Question: We can use 'set.seed()' to set a random seed in R, and this has a global effect. Here is a minimal example to illustrate my goal:
'''
set.seed(0)
runif(1)
# [1] <PHONE>
set.seed(0)
f <- function() {
# I do not want this random number to be affected by the global seed
runif(1)
}
f()
# [1] <PHONE>
'''
Basically I want to be able to avoid the effect of the global random seed (i.e., '.Random.seed') in a local environment, such as an R function, so that I can achieve some sort of randomness over which the user has no control. For example, even if the user has 'set.seed()', he will still get different output every time he calls this function.
Now there are two implementations. The first one relies on 'set.seed(NULL)' to let R re-initialize the random seed every time I want to get some random numbers:
'''
createUniqueId <- function(bytes) {
withPrivateSeed(
paste(as.hexmode(sample(256, bytes, replace = TRUE) - 1), collapse = "")
)
}
withPrivateSeed <- function(expr, seed = NULL) {
oldSeed <- if (exists('.Random.seed', envir = .GlobalEnv, inherits = FALSE)) {
get('.Random.seed', envir = .GlobalEnv, inherits = FALSE)
}
if (!is.null(oldSeed)) {
on.exit(assign('.Random.seed', oldSeed, envir = .GlobalEnv), add = TRUE)
}
set.seed(seed)
expr
}
'''
You can see I get different id strings even if I set the seed to 0, and the global random number stream is still reproducible:
'''
> set.seed(0)
> runif(3)
[1] <PHONE> <PHONE> <PHONE>
> createUniqueId(4)
[1] "83a18600"
> runif(3)
[1] <PHONE> <PHONE> <PHONE>
> set.seed(0)
> runif(3) # same
[1] <PHONE> <PHONE> <PHONE>
> createUniqueId(4) # different
[1] "77cb3d91"
> runif(3)
[1] <PHONE> <PHONE> <PHONE>
> set.seed(0)
> runif(3)
[1] <PHONE> <PHONE> <PHONE>
> createUniqueId(4)
[1] "c41d61d8"
> runif(3)
[1] <PHONE> <PHONE> <PHONE>
'''
The second implementation can be found <URL> on Github. It is more complicated, and the basic idea is:
- 'set.seed(NULL)''.onLoad()'- '.globals$ownSeed'-
1. assign the local seed to the global random seed
2. generate random numbers
3. assign the new global seed (it has changed due to step 2) to the local seed
4. restore the global seed to its original value
Now my question is if the two approaches are equivalent in theory. The randomness of first approach relies on the current time and process ID when 'createUniqueId()' is called, and the second approach seems to rely on the time and process ID when the package is loaded. For the first approach, is it possible that two calls of 'createUniqueId()' happen exactly at the same time in the same R process so that they return the same id string?
## Update
In the answer below, Robert Krzyzanowski provided some empirical evidence that 'set.seed(NULL)' can lead to serious ID collisions. I did a <URL> for it:
'''
createGlobalUniqueId <- function(bytes) {
paste(as.hexmode(sample(256, bytes, replace = TRUE) - 1), collapse = "")
}
n <- 10000
length(unique(replicate(n, createGlobalUniqueId(5))))
length(unique(x <- replicate(n, createUniqueId(5))))
# denote duplicated values by 1, and unique ones by 0
png('rng-time.png', width = 4000, height = 400)
par(mar = c(4, 4, .1, .1), xaxs = 'i')
plot(1:n, duplicated(x), type = 'l')
dev.off()
'''

When the line reaches the top of the plot, that means there is a duplicate value generated. However, note these duplicates do not come successively, i.e. 'any(x<URL>.
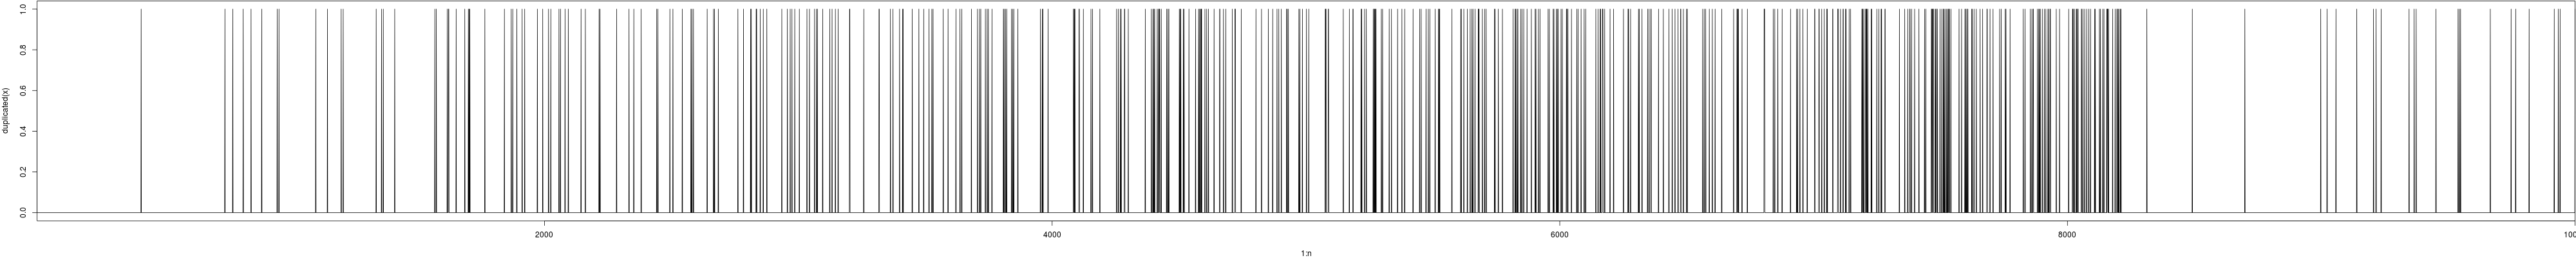
Answer: I thought it would be nice to have just an independent RNG inside your function, that is not affected by the global seed, but would have its own seed. Turns out, 'randtoolbox' offers this functionality:
'''
library(randtoolbox)
replicate(3, {
set.seed(1)
c(runif(1), WELL(3), runif(1))
})
# [,1] [,2] [,3]
#[1,] 0.265508663 <PHONE> <PHONE>
#[2,] 0.481195594 <PHONE> <PHONE>
#[3,] 0.003865934 <PHONE> <PHONE>
#[4,] 0.484556709 <PHONE> <PHONE>
#[5,] 0.372123900 <PHONE> <PHONE>
'''
Top and bottom rows are affected by the seed, whereas middle ones are "truly random".
Based on that, here's the implementation of your function:
'''
sample_WELL <- function(n, size=n) {
findInterval(WELL(size), 0:n/n)
}
createUniqueId_WELL <- function(bytes) {
paste(as.hexmode(sample_WELL(256, bytes) - 1), collapse = "")
}
length(unique(replicate(10000, createUniqueId_WELL(5))))
#[1] 10000
# independency on the seed:
set.seed(1)
x <- replicate(100, createGlobalUniqueId(5))
x_WELL <- replicate(100, createUniqueId_WELL(5))
set.seed(1)
y <- replicate(100, createGlobalUniqueId(5))
y_WELL <- replicate(100, createUniqueId_WELL(5))
sum(x==y)
#[1] 100
sum(x_WELL==y_WELL)
#[1] 0
'''
To understand why we get duplicated keys, we should take a look what happens when we call 'set.seed(NULL)'. All RNG-related code is written in C, so we should go directly to <URL>.
Navigating the R source can be difficult, so I'm pasting the function here:
'''
/* For RNG.c, main.c, mkdtemp.c */
attribute_hidden
unsigned int TimeToSeed(void)
{
unsigned int seed, pid = getpid();
#if defined(HAVE_CLOCK_GETTIME) && defined(CLOCK_REALTIME)
{
struct timespec tp;
clock_gettime(CLOCK_REALTIME, &tp);
seed = (unsigned int)(((uint_least64_t) tp.tv_nsec << 16) ^ tp.tv_sec);
}
#elif defined(HAVE_GETTIMEOFDAY)
{
struct timeval tv;
gettimeofday (&tv, NULL);
seed = (unsigned int)(((uint_least64_t) tv.tv_usec << 16) ^ tv.tv_sec);
}
#else
/* C89, so must work */
seed = (Int32) time(NULL);
#endif
seed ^= (pid <<16);
return seed;
}
'''
So each time we call 'set.seed(NULL)', R does these steps:
1. Takes current time in seconds and nanoseconds (if possible, platform dependency here in #if defined blocks)
2. Applies bit shift to nanoseconds and bit 'xor'es result with seconds
3. Applies bit shift to pid and bit 'xor'es it with the previous result
4. Sets the result as a new seed
Well, now it's almost obvious that we get duplicated values when the resulting seeds collide. My guess is this happens when two calls fall within 1 second, so that tv_sec is constant. To confirm that, I'm introducing a lag:
'''
createUniqueIdWithLag <- function(bytes, lag) {
Sys.sleep(lag)
createUniqueId(bytes)
}
lags <- 1 / 10 ^ (1:5)
sapply(lags, function(x) length(unique(replicate(n, createUniqueIdWithLag(5, x)))))
[1] <PHONE> 996 992 990
'''
What's confusing is that even the lag is substantial compared to nanoseconds, we still get collisions! Let's dig it further then, I wrote a "debugging emulator" for the seed:
'''
emulate_seed <- function() {
tv <- as.numeric(system('echo $(($(date +%s%N)))', intern = TRUE))
pid <- Sys.getpid()
tv_nsec <- tv %% 1e9
tv_sec <- tv %/% 1e9
seed <- bitwXor(bitwShiftL(tv_nsec, 16), tv_sec)
seed <- bitwXor(bitwShiftL(pid, 16), seed)
c(seed, tv_nsec, tv_sec, pid)
}
z <- replicate(1000, emulate_seed())
sapply(1:4, function(i) length(unique(z[i, ])))
# unique seeds, nanosecs, secs, pids:
#[1] <PHONE> 36 1
'''
That is really confusing: nanoseconds are all unique, and that does not guarantee uniqueness of the final seed. To demonstrate that effect, here's one of the duplicates:
'''
# [,1] [,2]
#[1,] -<PHONE> -<PHONE>
#[2,] 135644672 962643456
#[3,] <PHONE> <PHONE>
#[4,] 2057 2057
bitwShiftL(135644672, 16)
#[1] -973078528
bitwShiftL(962643456, 16)
#[1] -973078528
'''
The final note: the binary representation of these two numbers and the shift is
'''
00001000000101011100011000000000 << 16 => 1100011000000000 + 16 zeroes
00111001011000001100011000000000 << 16 => 1100011000000000 + 16 zeroes
'''
So yes, this is really an unwanted collision.
Well, after all that, the final conclusion is: 'set.seed(NULL)' is vulnerable to high load and does not guarantee the absence of collisions when dealing with multiple consecutive calls!